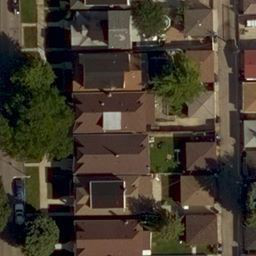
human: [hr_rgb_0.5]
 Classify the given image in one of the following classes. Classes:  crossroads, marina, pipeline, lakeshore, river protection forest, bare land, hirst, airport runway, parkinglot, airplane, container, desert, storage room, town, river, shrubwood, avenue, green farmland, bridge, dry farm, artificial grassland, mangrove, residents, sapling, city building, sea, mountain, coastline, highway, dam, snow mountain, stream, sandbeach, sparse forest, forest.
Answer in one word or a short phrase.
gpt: residents